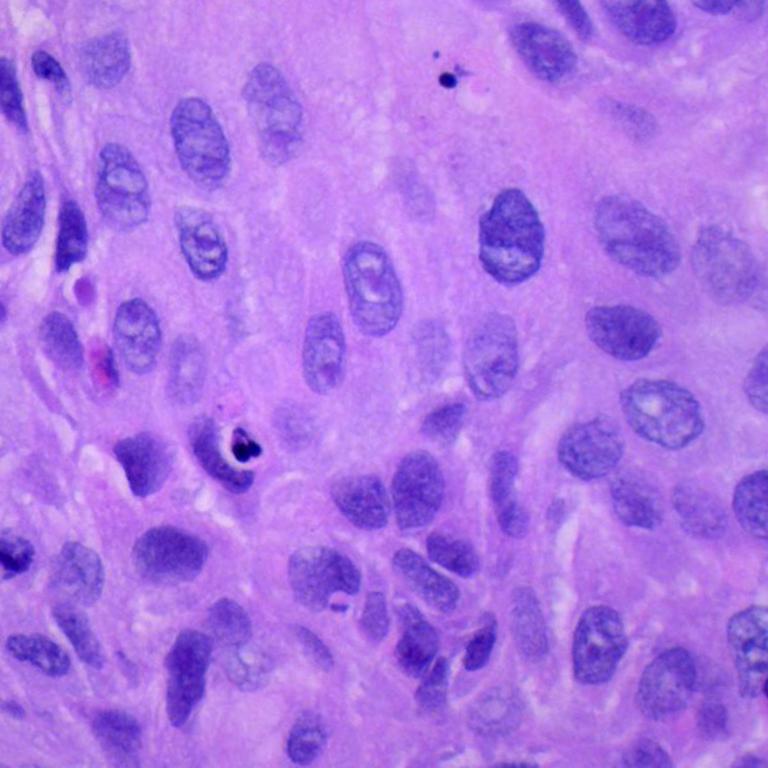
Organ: lung
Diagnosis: squamous carcinomas